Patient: sex M, age 60
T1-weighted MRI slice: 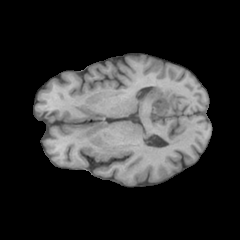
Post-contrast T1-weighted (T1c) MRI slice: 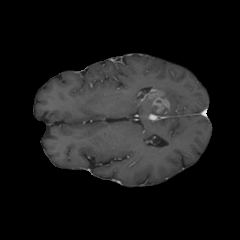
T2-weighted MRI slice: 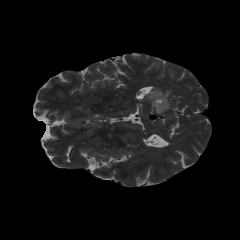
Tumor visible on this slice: yes
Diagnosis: Glioblastoma, IDH-wildtype
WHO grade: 4